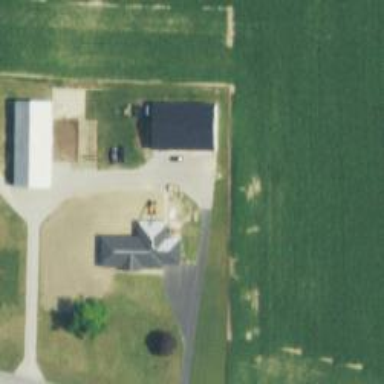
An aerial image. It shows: Driveway leading to service road.